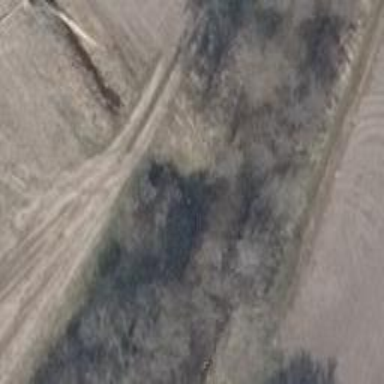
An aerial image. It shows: Culvert tunnel.